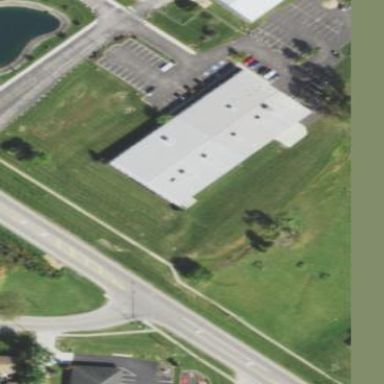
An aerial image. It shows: Commercial building.